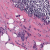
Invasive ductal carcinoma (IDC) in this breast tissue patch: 0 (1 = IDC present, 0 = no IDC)